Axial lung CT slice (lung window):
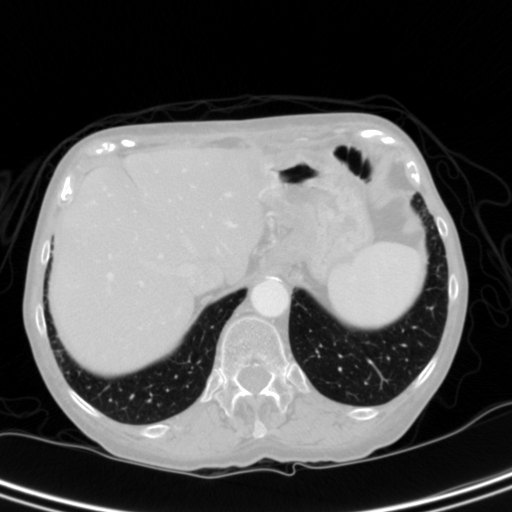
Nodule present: no